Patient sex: M
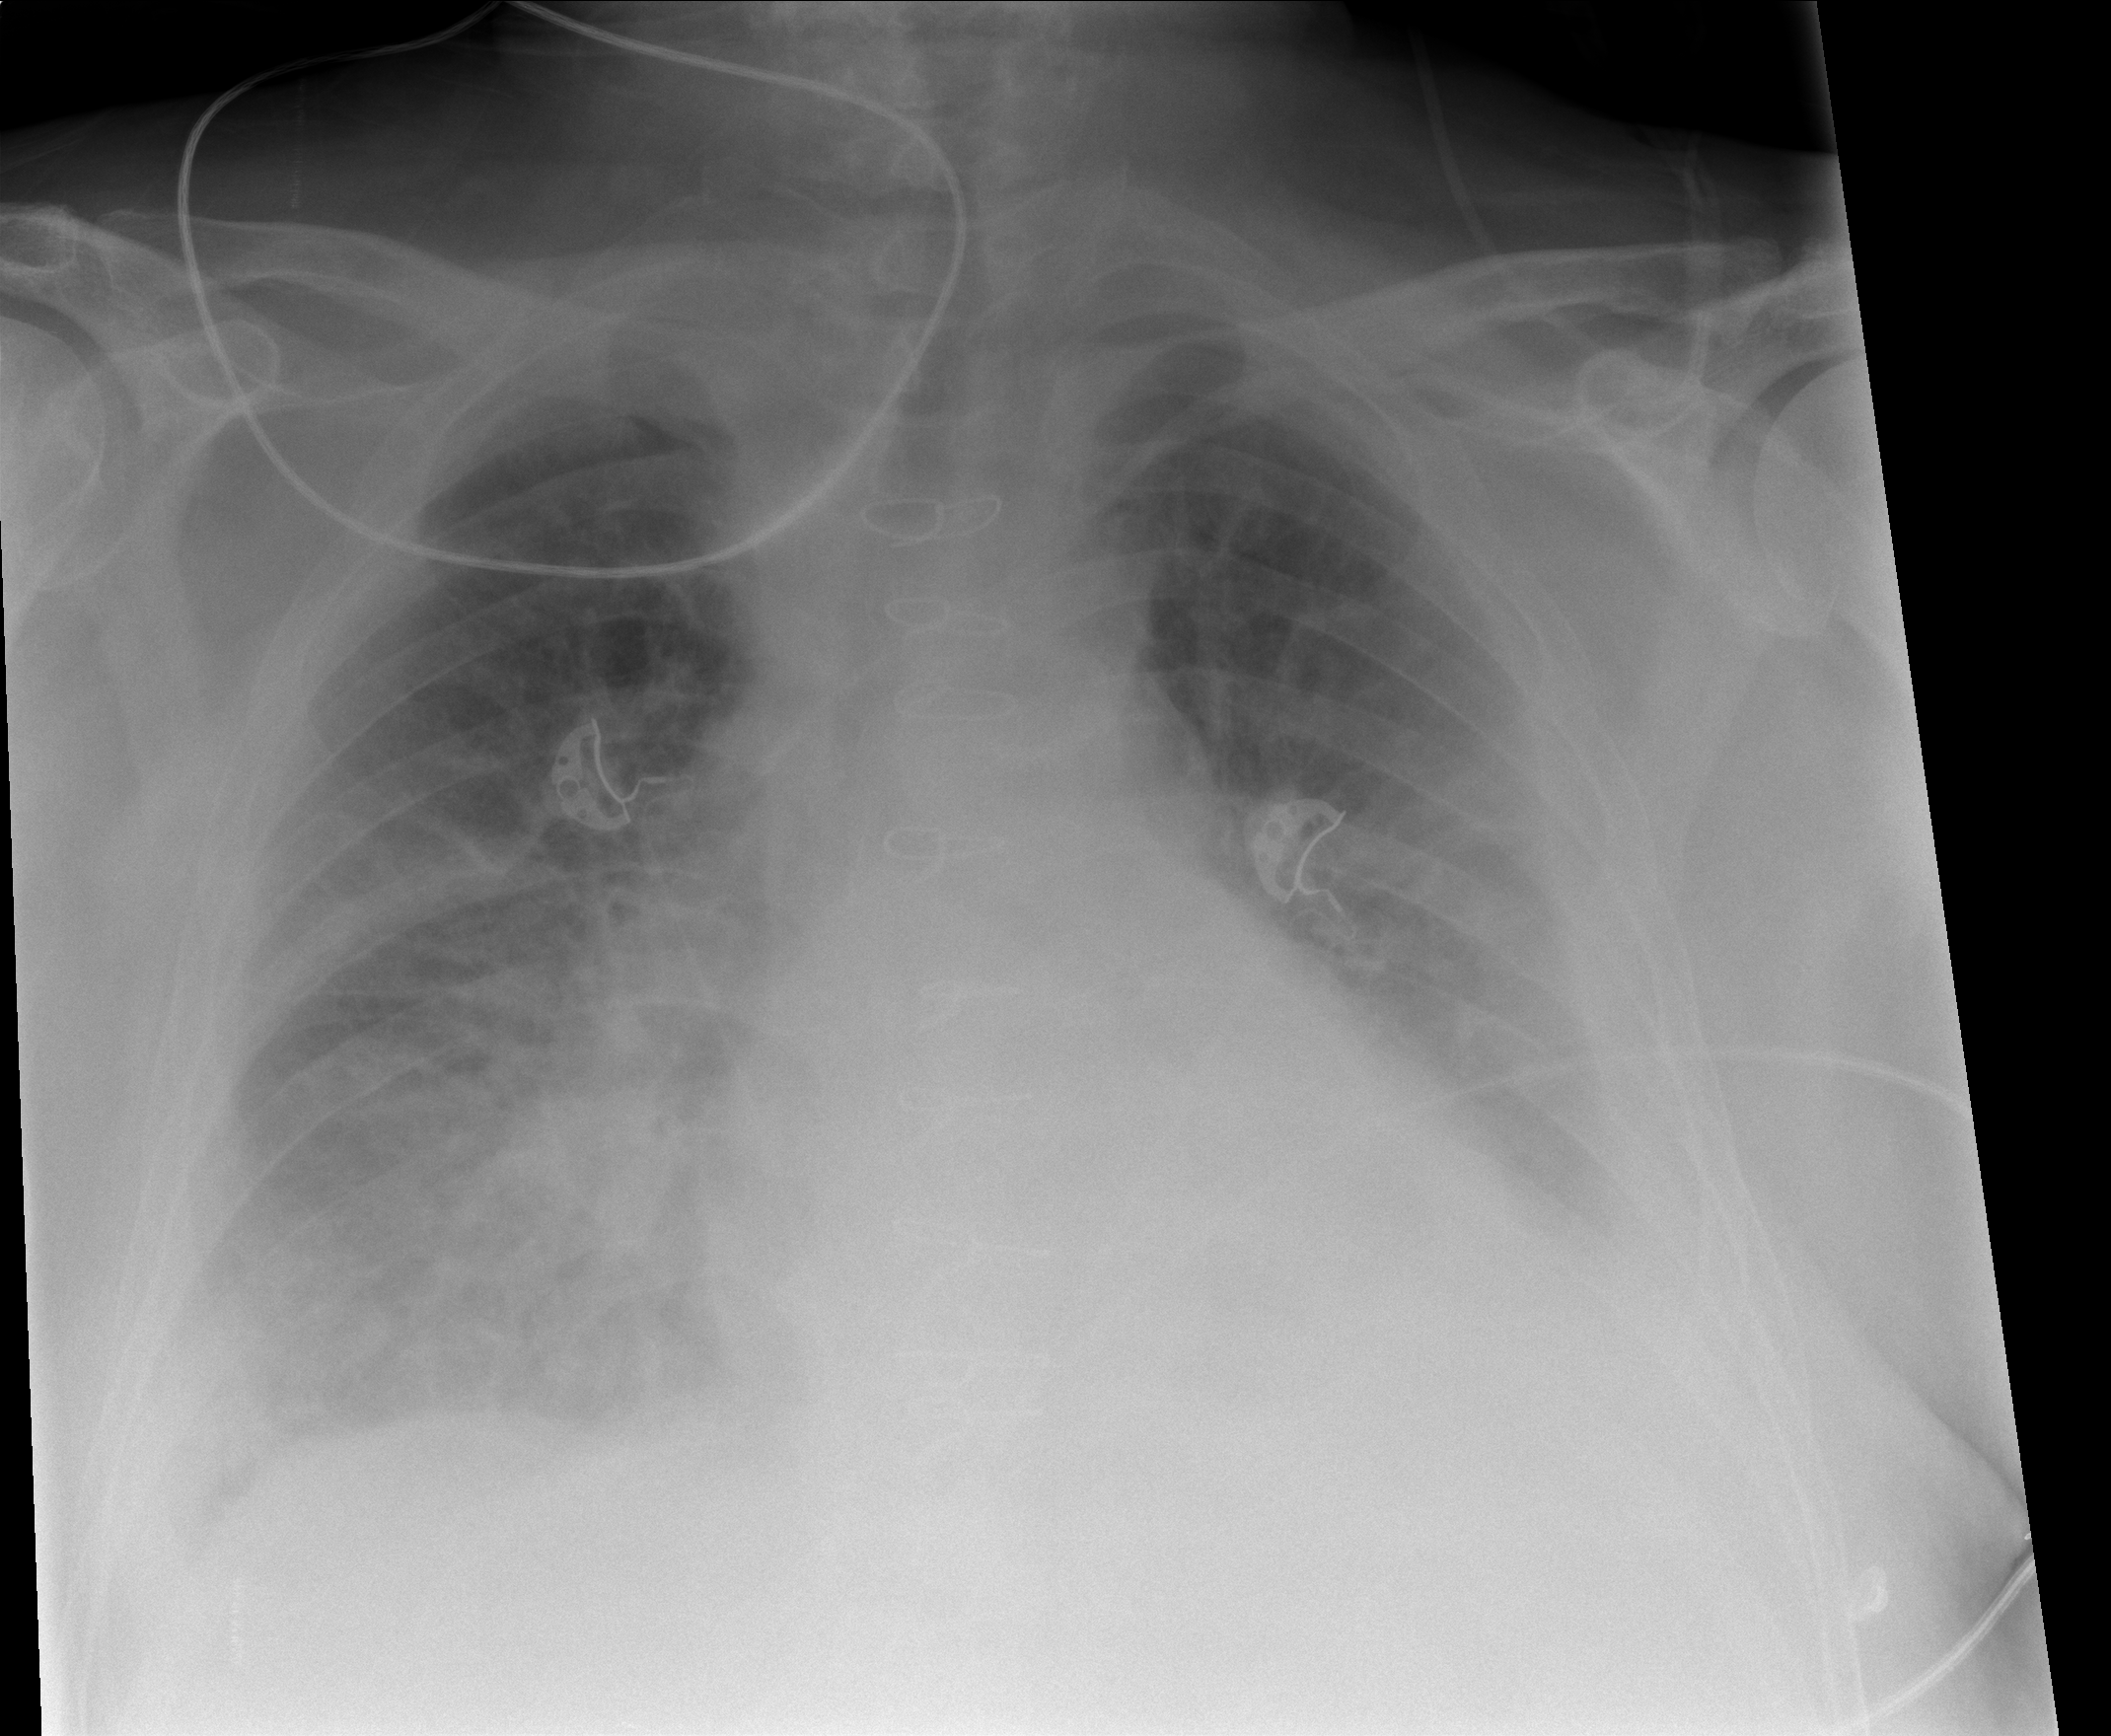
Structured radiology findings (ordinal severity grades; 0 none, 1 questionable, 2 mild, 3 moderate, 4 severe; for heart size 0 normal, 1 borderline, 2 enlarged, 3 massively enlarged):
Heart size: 2
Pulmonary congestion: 3
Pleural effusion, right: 2
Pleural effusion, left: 2
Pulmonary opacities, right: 3
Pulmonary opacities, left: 2
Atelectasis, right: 3
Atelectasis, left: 2